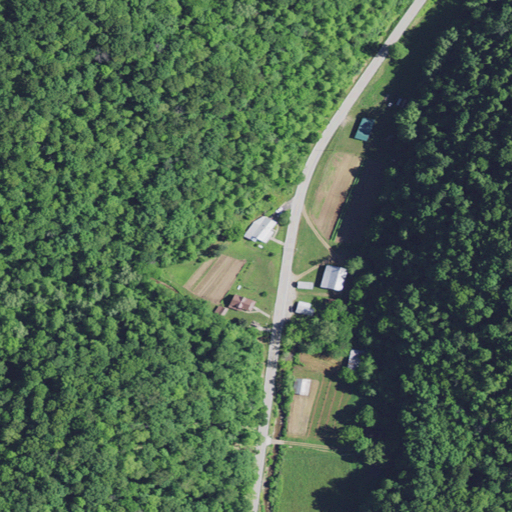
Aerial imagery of valley in Kentucky named Deadening Hollow containing deciduous forest, mixed forest, open development, pasture, low intensity development, and medium intensity development